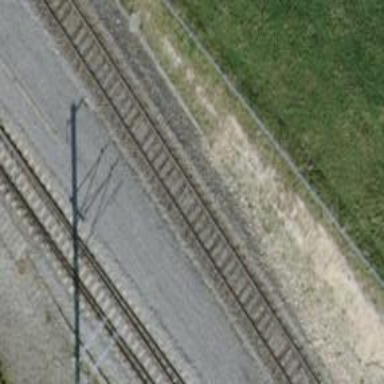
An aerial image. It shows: Single railway track with electrification through contact line.